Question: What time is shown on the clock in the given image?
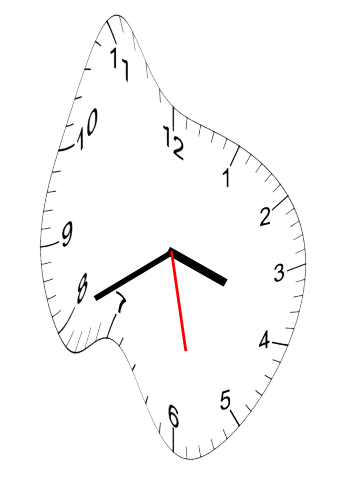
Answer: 03:40:28